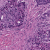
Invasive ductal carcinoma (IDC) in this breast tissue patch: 1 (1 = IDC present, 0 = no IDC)